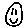
Label: smiley face